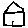
Label: house